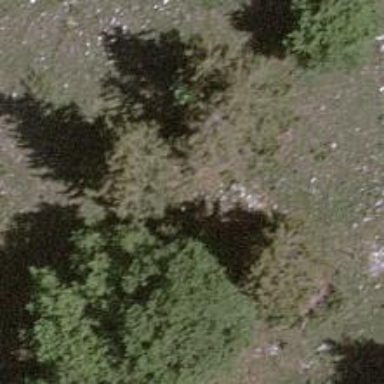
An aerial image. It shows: Single tag "natural: tree."